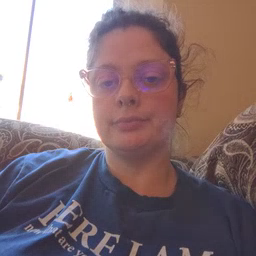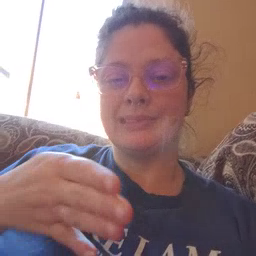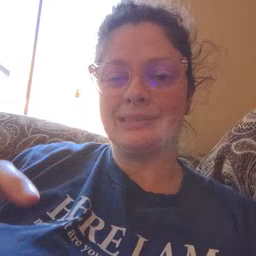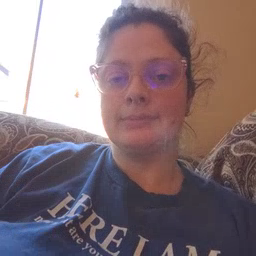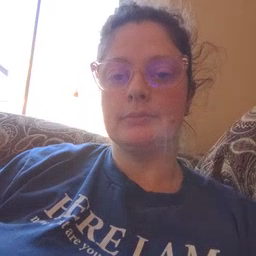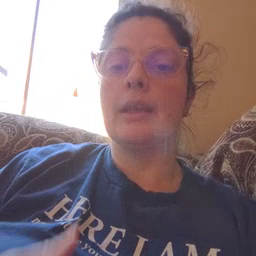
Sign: beside